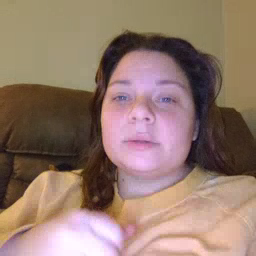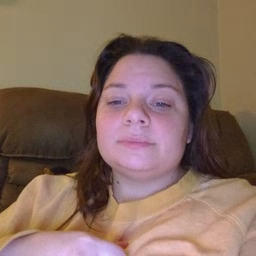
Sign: old